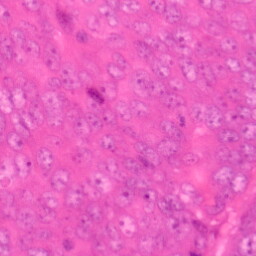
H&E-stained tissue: Colon